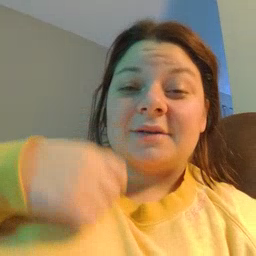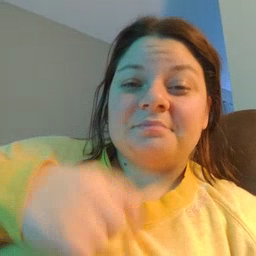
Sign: cheek